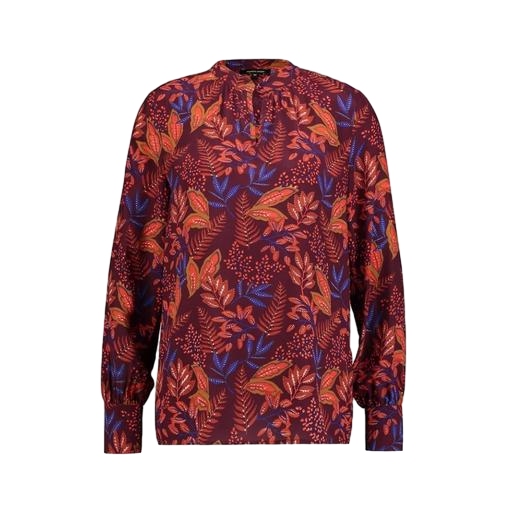
multicolor vero moda rust high neck blouse, red leaf print shirt, multicolor vila rust lace insert blouse, white background